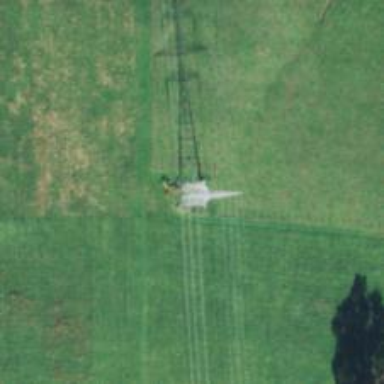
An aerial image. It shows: Lattice structure tower.